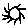
Label: sun